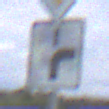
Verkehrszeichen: VerlaufVorfahrtsstrasse8
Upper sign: Vorfahrtsstrasse
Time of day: Midday
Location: Outdoor (Nature)
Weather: PartlyCloudy
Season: NotSpecified
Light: Natural